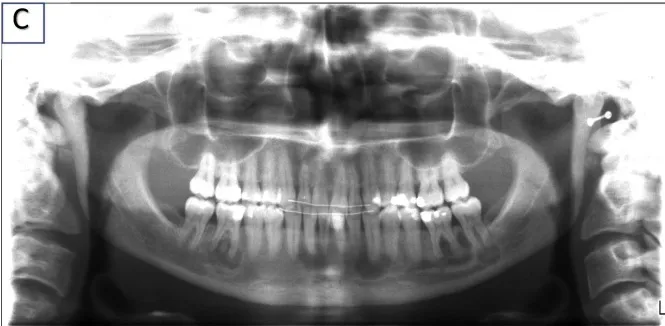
C. Panoramic radiograph shortly before the operation.
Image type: radiology (x_ray)